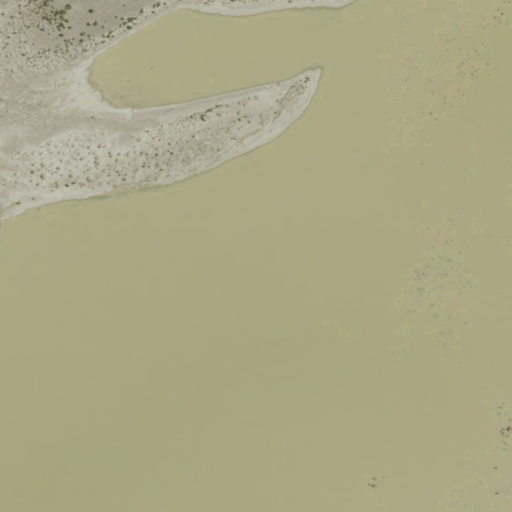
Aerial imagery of plain(s) in Nevada named Duck Lake containing grassland, shrub, and barren land